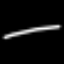
Label: line